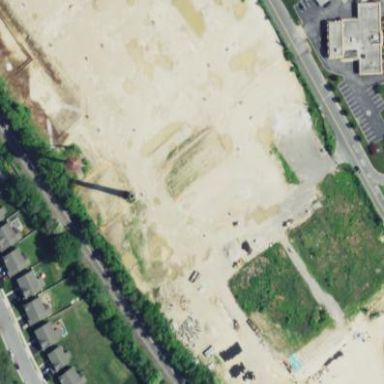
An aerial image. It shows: Brownfield site.